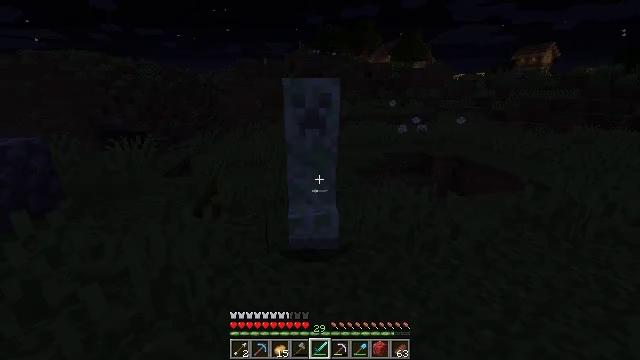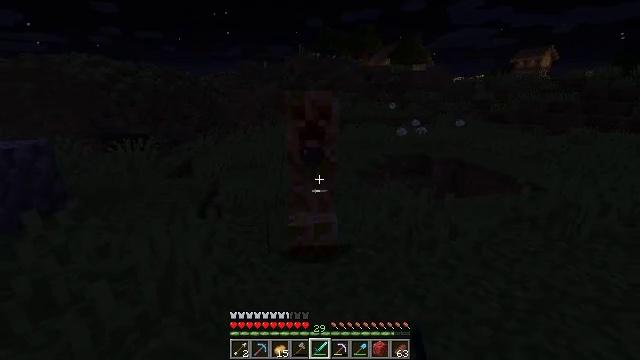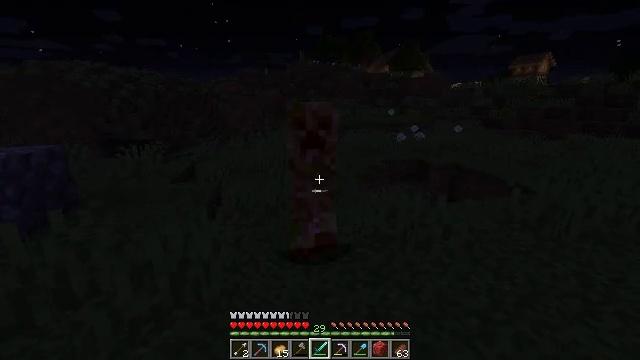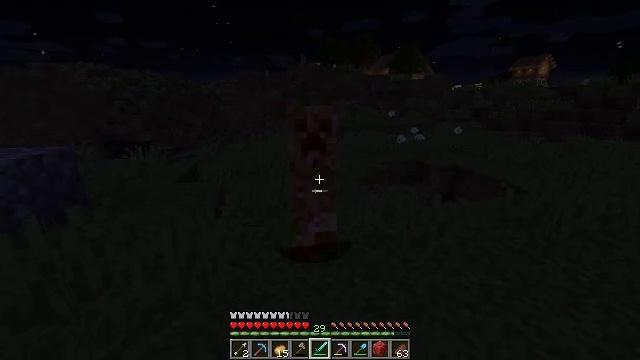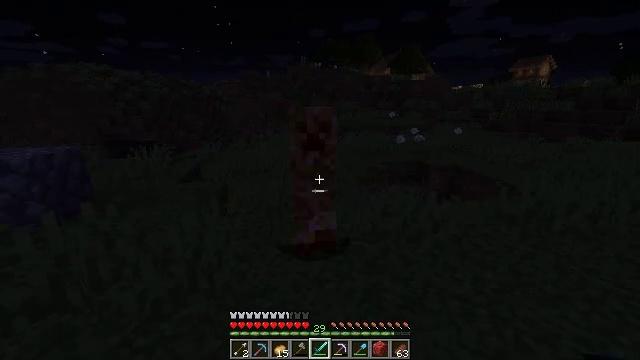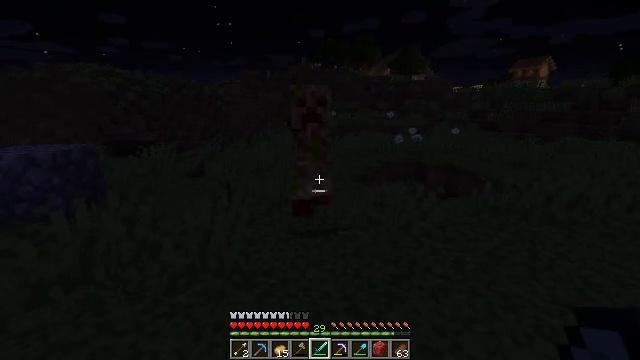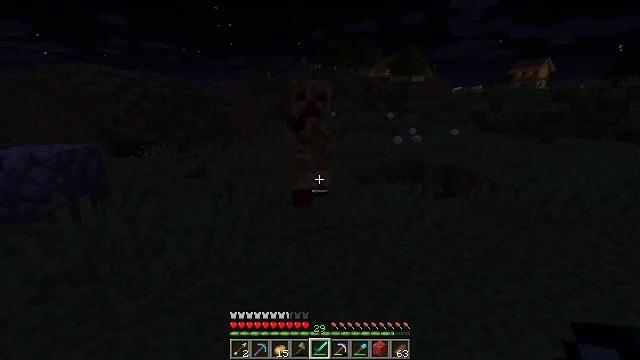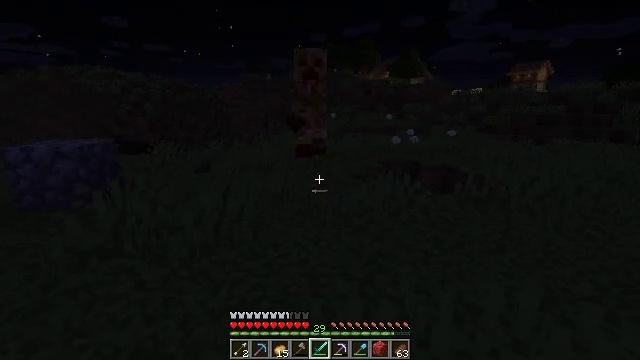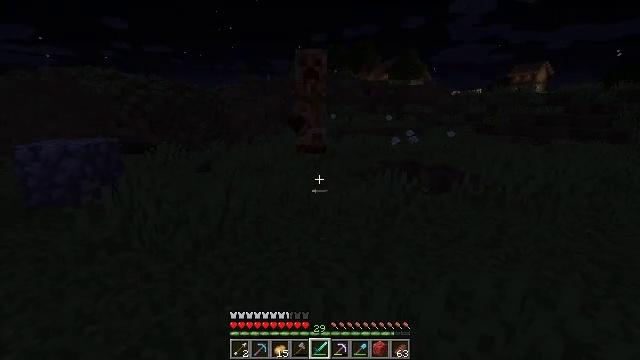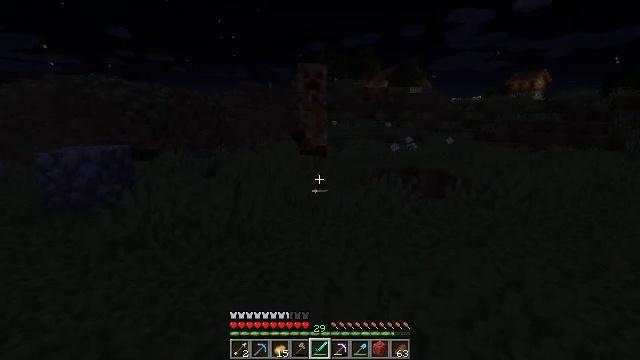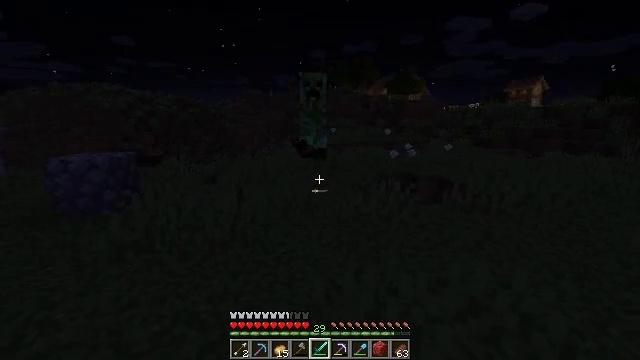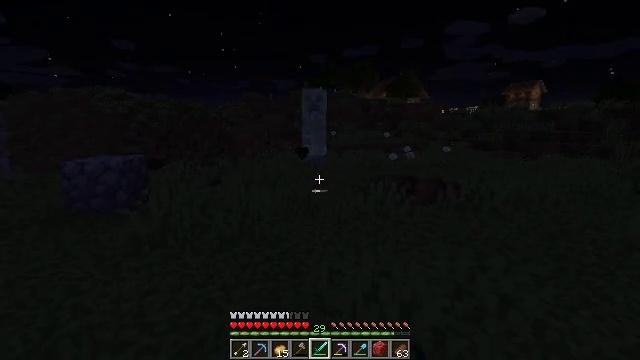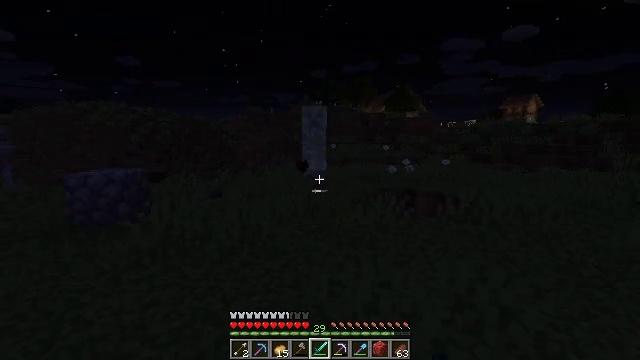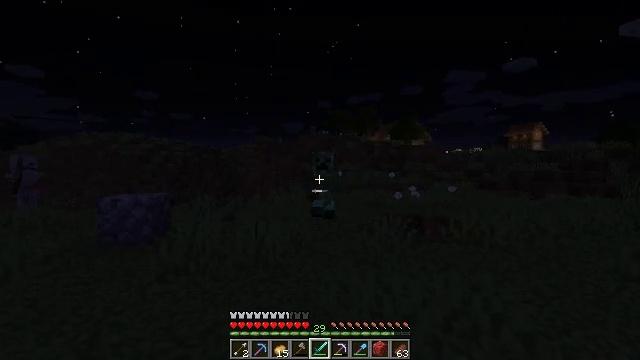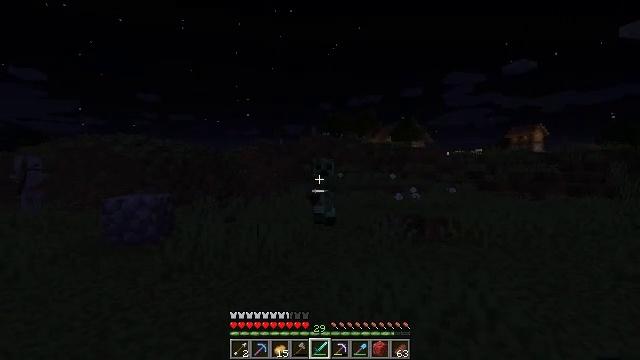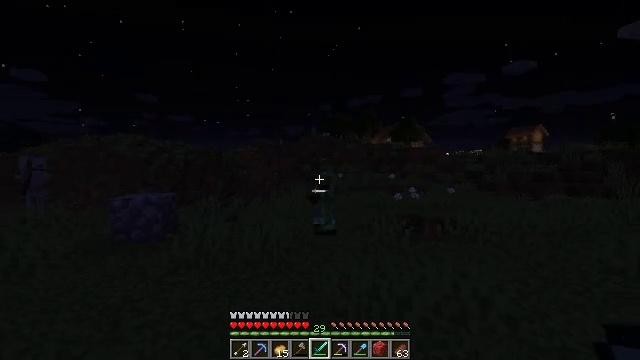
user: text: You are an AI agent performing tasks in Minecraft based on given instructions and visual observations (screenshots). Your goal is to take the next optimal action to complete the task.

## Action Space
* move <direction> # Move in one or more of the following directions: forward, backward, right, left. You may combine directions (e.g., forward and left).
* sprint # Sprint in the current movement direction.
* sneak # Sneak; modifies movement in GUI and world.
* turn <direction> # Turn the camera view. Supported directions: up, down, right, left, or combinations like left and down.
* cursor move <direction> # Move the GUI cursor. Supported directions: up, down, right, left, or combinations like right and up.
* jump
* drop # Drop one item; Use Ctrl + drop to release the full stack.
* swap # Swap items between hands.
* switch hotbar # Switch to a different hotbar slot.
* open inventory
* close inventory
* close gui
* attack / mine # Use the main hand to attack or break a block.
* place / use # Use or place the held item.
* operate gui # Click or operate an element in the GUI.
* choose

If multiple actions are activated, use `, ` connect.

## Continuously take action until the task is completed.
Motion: motion action
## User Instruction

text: Defeat the creeper.
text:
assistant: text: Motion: move back, attack / mine
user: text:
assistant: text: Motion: move back, turn up, attack / mine
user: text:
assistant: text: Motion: move back, attack / mine
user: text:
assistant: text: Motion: move back, attack / mine
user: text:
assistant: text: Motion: move back
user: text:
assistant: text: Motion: move back, attack / mine
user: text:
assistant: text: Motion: move back, attack / mine
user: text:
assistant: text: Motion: move back, attack / mine
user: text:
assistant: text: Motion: move back, turn up, attack / mine
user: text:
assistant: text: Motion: move back, turn up, attack / mine
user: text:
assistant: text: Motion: move back, attack / mine
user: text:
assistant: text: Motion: move back, turn up
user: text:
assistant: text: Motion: move back, turn left and up
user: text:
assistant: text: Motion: move back
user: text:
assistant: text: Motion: move back
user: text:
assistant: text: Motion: move back
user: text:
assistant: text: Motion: move back
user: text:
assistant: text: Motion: move back
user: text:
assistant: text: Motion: move back
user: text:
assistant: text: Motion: move back
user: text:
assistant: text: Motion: move back
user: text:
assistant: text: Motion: move back
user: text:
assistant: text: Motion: move back
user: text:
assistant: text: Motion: move back
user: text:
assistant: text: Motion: no_op
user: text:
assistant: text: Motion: no_op
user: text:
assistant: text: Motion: move forward
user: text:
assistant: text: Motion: move forward
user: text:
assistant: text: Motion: no_op
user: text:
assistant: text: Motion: no_op